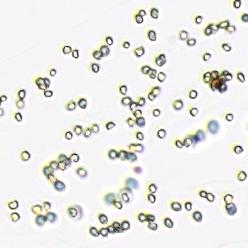
Label: Phaeocystis